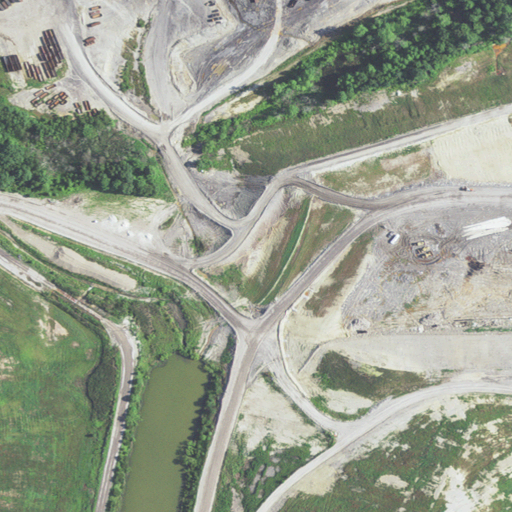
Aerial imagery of ridge(s) in Kentucky named Barlow Ridge containing barren land, pasture, deciduous forest, medium intensity development, high intensity development, and open water